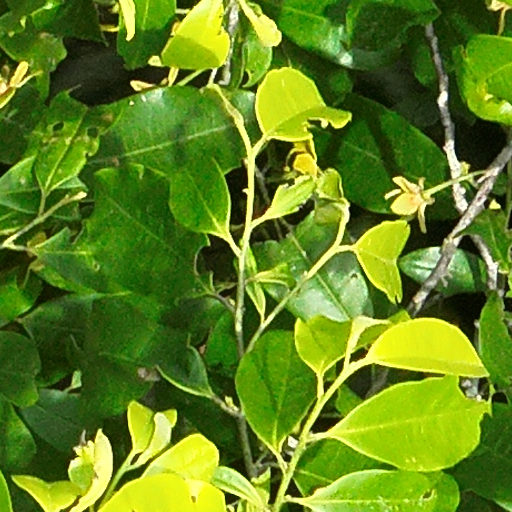
Species: Guatteria lucens
GBIF accepted scientific name: Guatteria lucens
Crown area (m\u00b2): 113.887